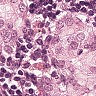
Metastatic tissue present: yes